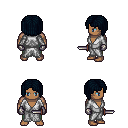
a pixel art fantasy rpg character, male body template, human, dark skin, white robe, teal pants, raven pageboy hairstyle, metal gloves, dagger, four views (front, back, left, right), 2x2 character sprite sheet, small pixel art, hard edges, no anti-aliasing